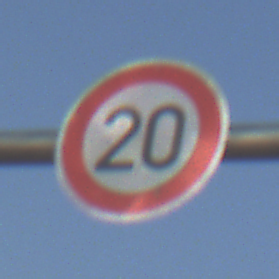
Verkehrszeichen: Geschwindigkeit20
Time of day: SunriseSunset
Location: Outdoor (Urban)
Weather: Clear
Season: NotSpecified
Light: Natural